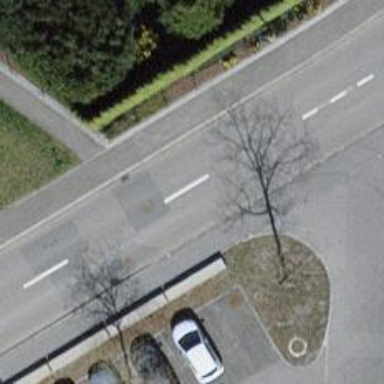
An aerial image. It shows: Paved footway.